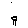
Label: tree